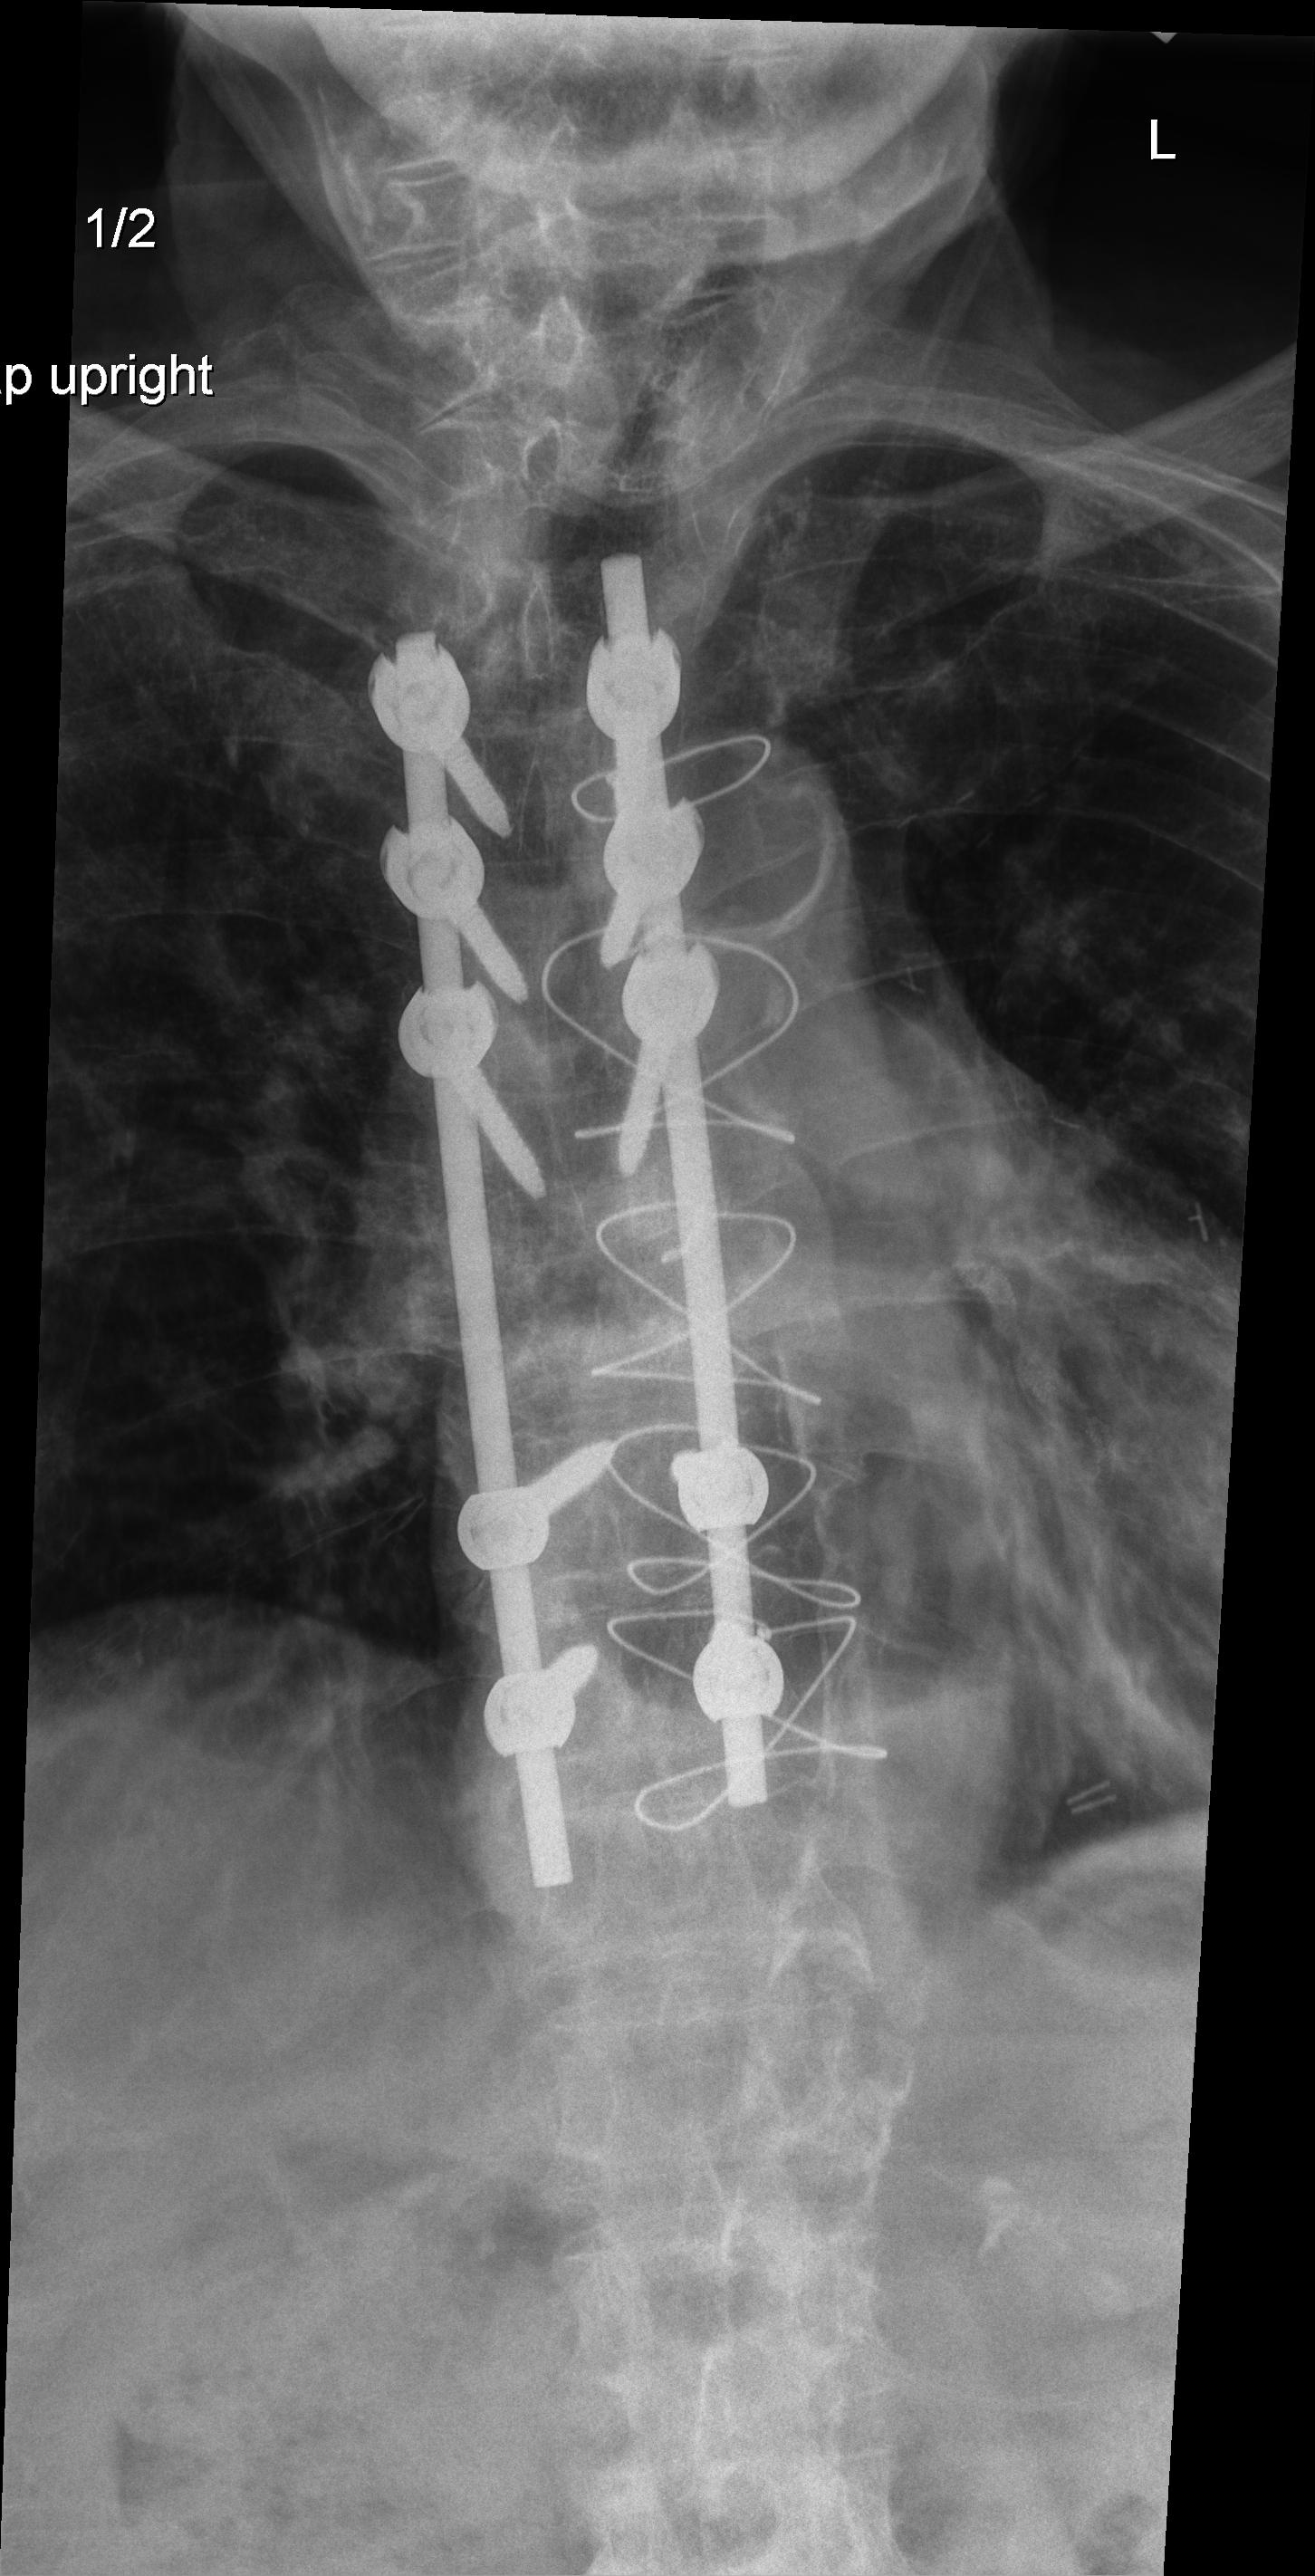
View: AP
Implant manufacturer: seaspine mariner